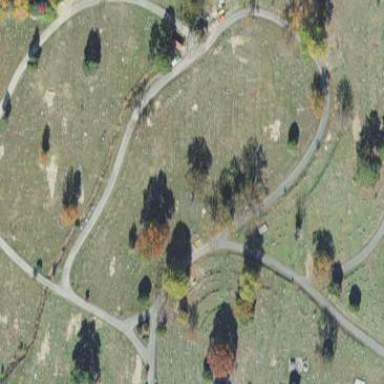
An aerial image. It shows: Cemetery.